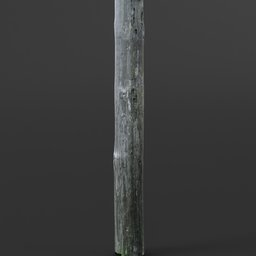
Label: architecture